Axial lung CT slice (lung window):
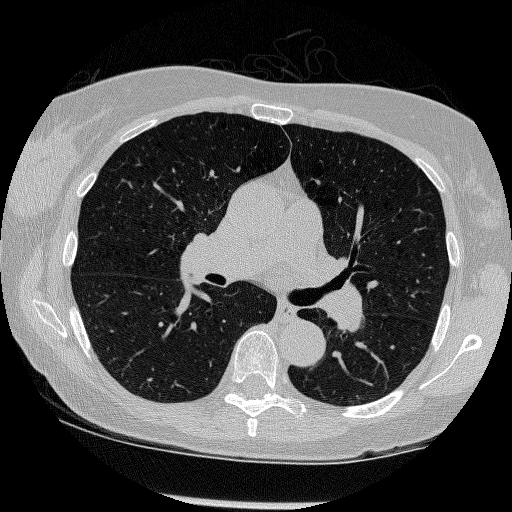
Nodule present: no